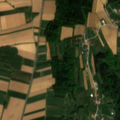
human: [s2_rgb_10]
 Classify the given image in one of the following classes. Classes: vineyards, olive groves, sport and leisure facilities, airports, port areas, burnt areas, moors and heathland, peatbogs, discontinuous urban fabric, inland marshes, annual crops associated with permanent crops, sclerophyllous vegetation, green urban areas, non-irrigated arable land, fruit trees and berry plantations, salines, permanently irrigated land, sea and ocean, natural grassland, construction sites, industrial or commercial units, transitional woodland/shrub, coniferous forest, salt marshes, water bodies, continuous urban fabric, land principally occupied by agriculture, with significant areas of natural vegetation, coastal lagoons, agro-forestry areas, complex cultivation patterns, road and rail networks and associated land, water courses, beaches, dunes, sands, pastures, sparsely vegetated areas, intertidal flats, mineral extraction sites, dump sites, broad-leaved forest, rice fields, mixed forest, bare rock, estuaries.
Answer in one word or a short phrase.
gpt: non-irrigated arable land, complex cultivation patterns, land principally occupied by agriculture, with significant areas of natural vegetation, mixed forest